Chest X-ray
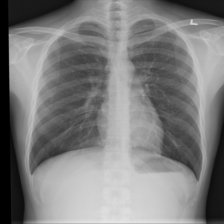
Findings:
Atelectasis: negative
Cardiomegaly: negative
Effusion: negative
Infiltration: negative
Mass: negative
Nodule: negative
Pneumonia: negative
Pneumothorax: negative
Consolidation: negative
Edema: negative
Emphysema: negative
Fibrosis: negative
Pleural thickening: negative
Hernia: negative